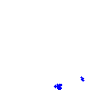
Particle: pion